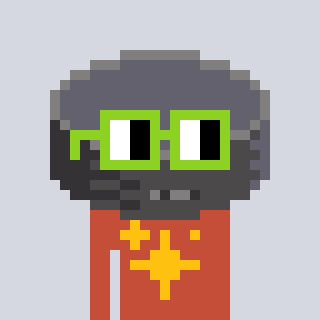
a pixel art character with square light green glasses, a hockey puck-shaped head and a rust-colored body on a cool background